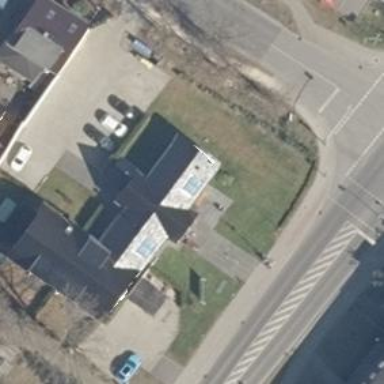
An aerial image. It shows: Bar.